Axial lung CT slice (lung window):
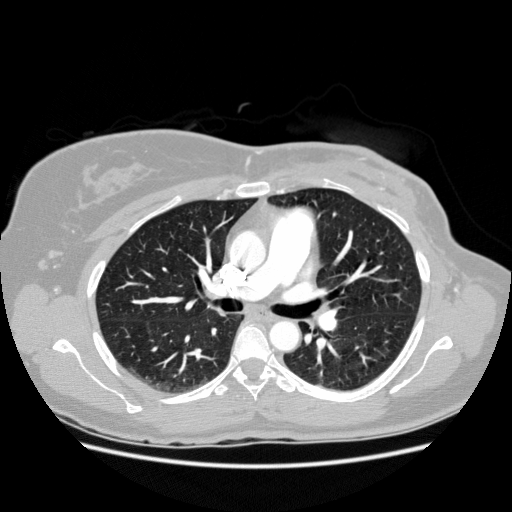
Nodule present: no